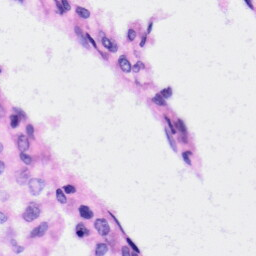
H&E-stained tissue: Liver